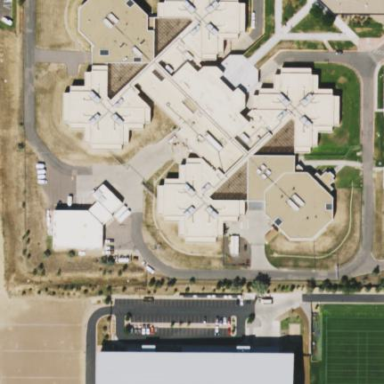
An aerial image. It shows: Prison.